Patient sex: M
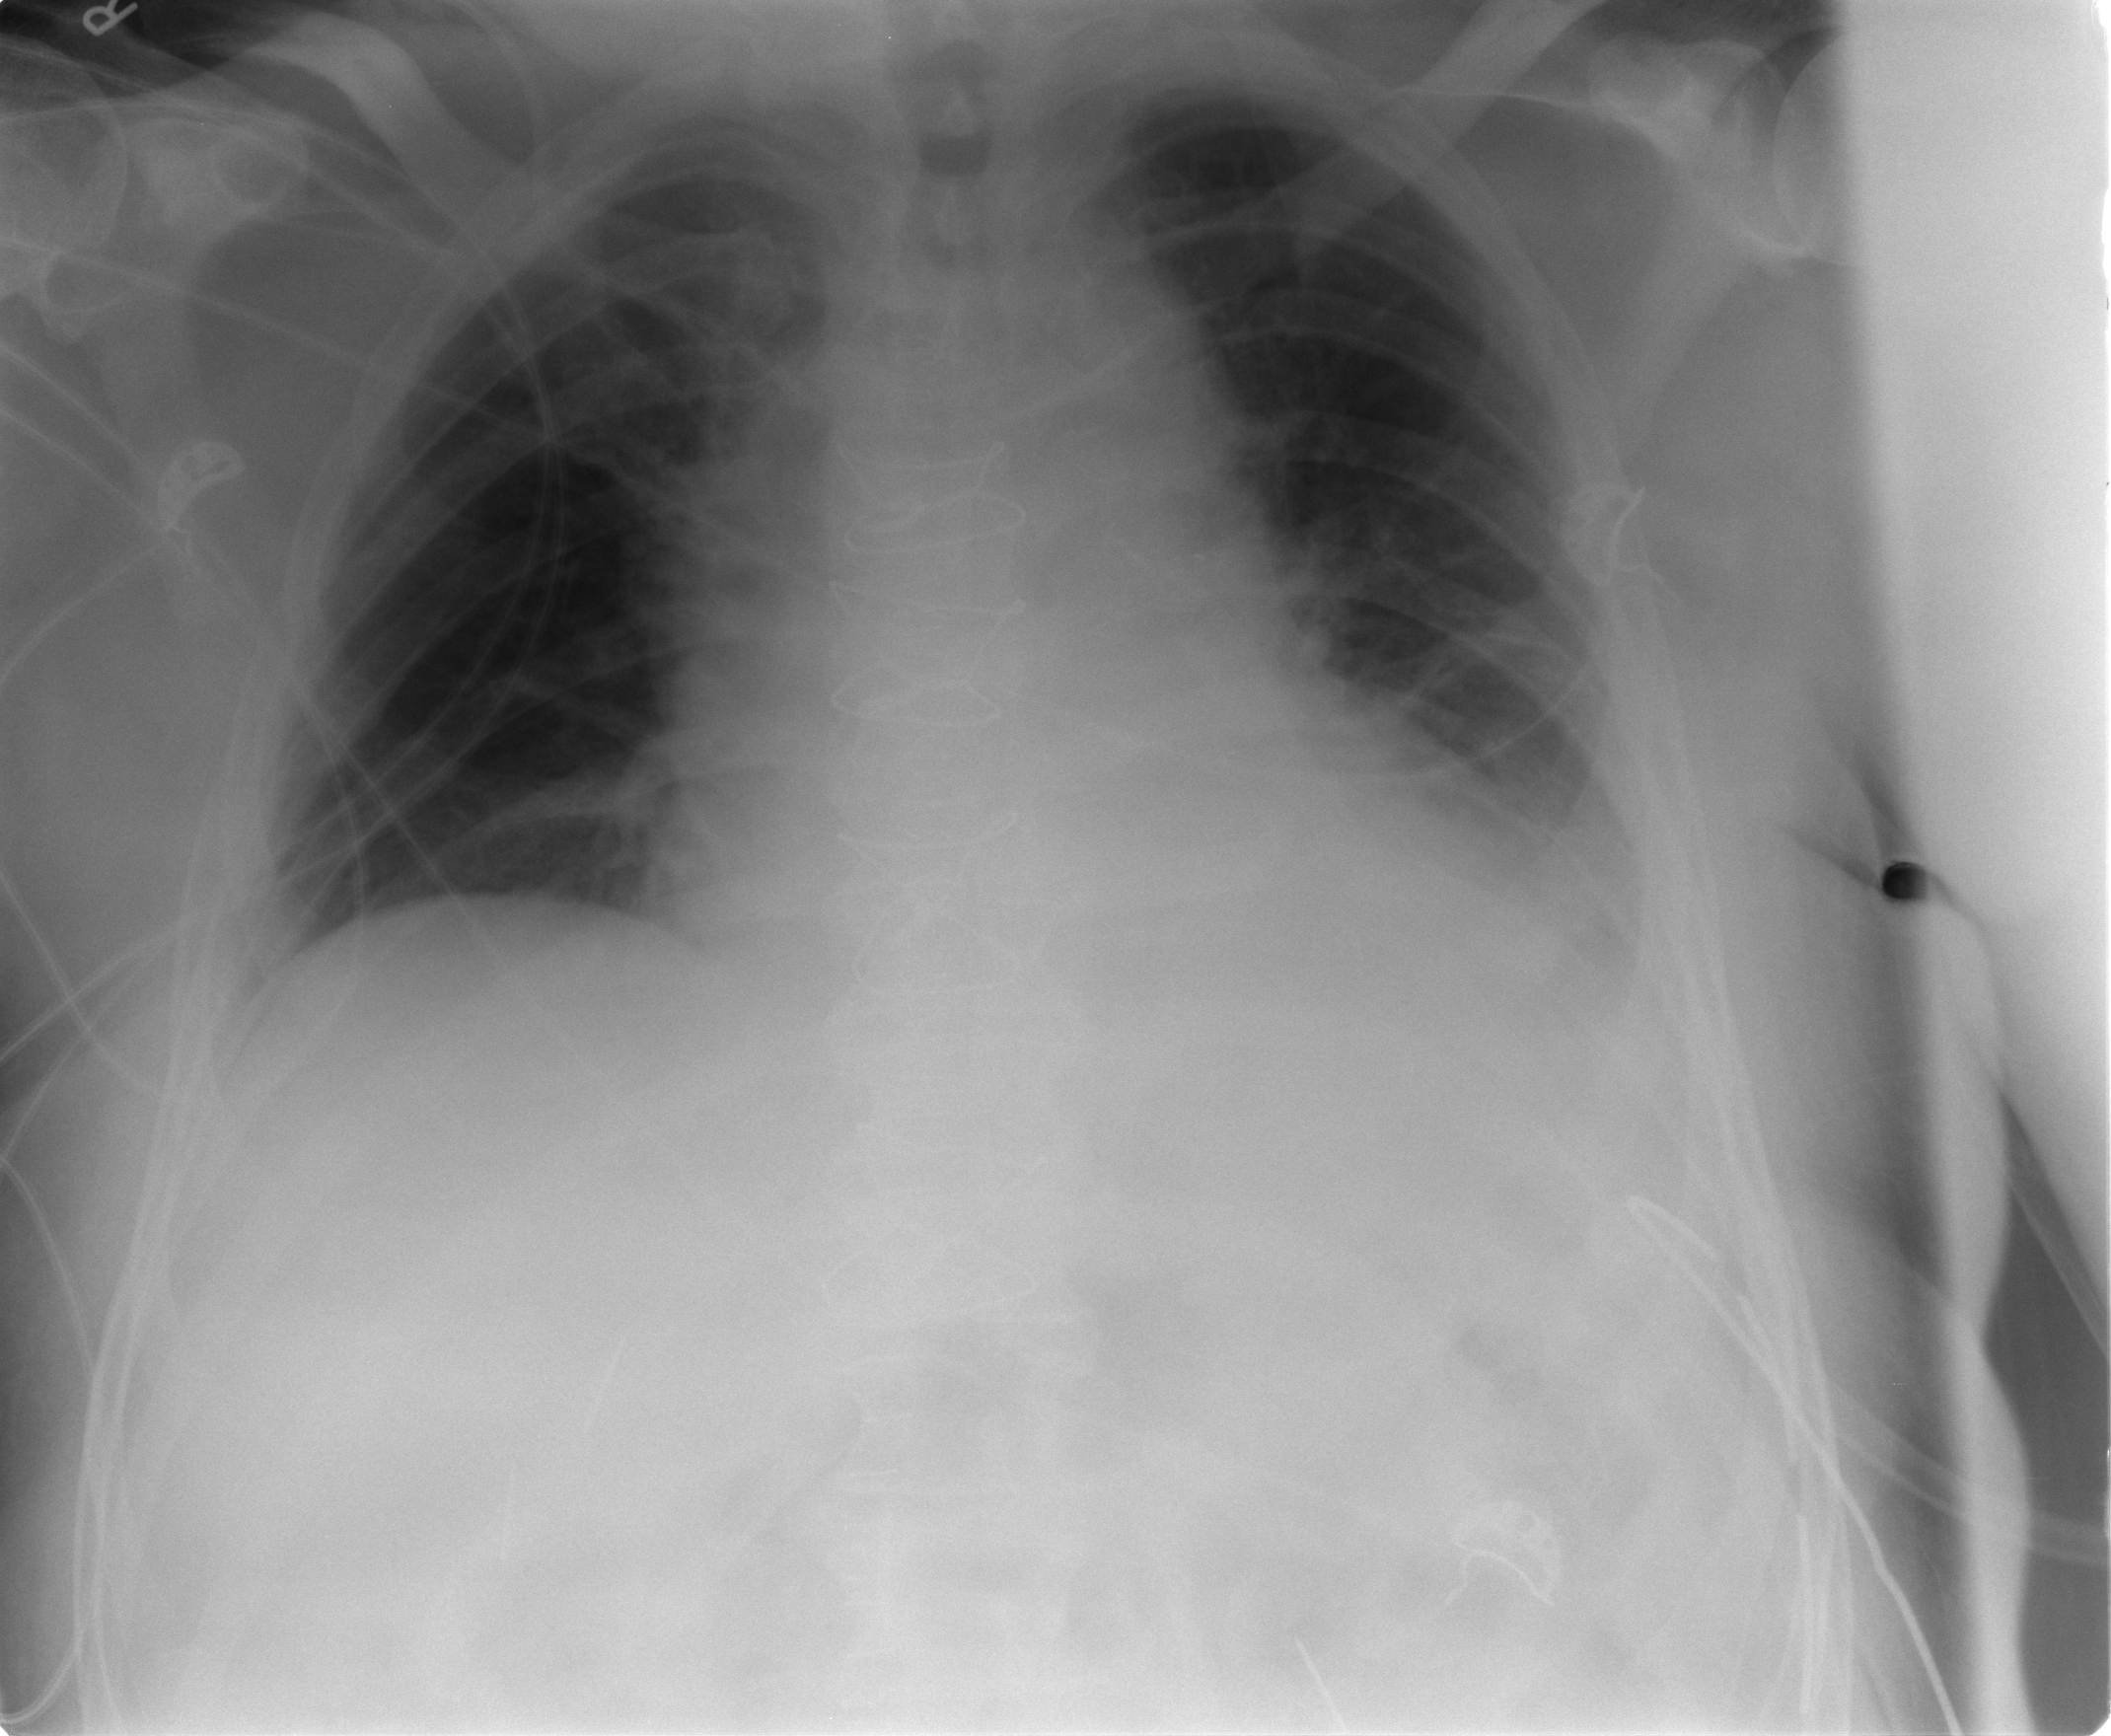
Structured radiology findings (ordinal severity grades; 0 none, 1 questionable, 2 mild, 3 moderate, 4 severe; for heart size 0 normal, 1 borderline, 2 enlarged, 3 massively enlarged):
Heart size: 2
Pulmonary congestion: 1
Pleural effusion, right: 0
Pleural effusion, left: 1
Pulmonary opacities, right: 0
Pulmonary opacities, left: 0
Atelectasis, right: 0
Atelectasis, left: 2